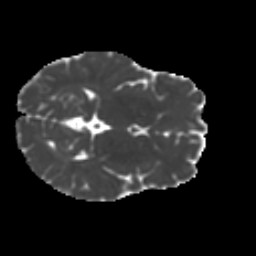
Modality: MD
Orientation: axial
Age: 34
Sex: female
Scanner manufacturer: ge
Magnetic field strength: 3 T
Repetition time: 7.8 s
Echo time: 0.0606 s